Interaction volume radius: 5 \u00c5
Interaction volume height: 20 \u00c5
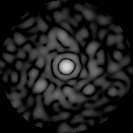
Disorder parameter: 0.8418